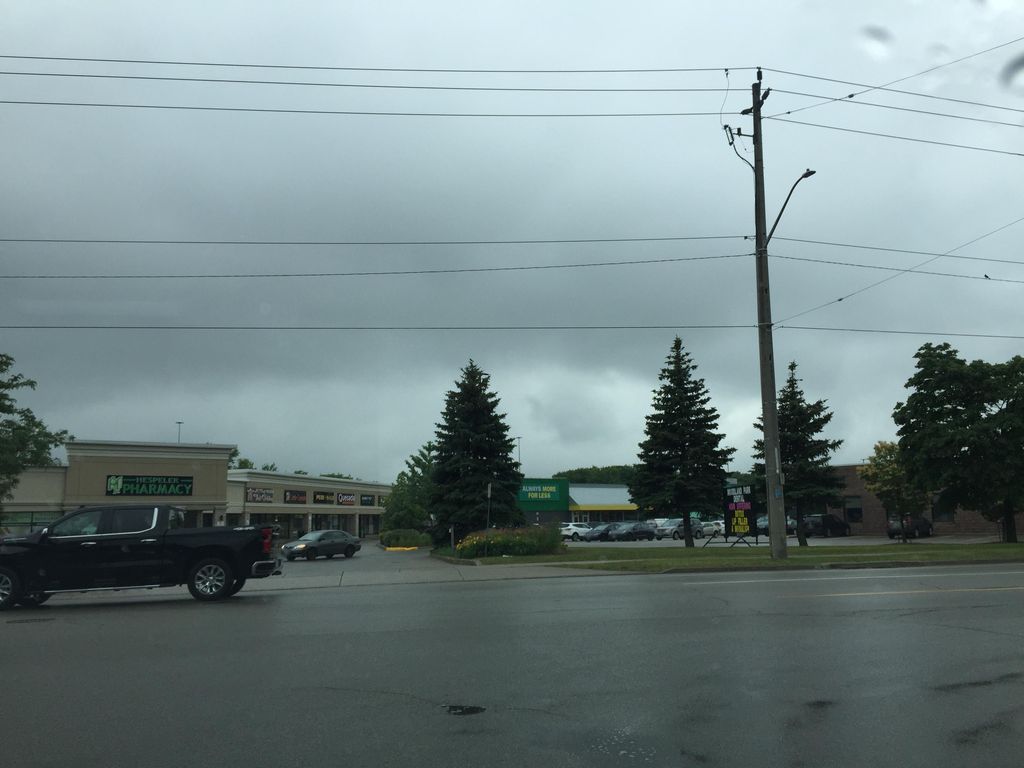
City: kitchener-waterloo